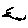
Label: bird